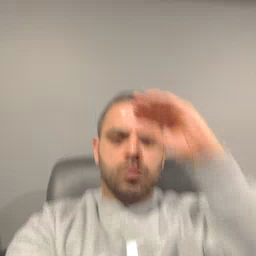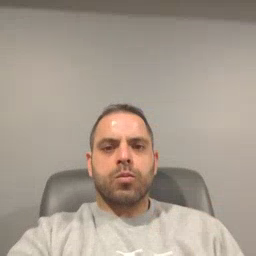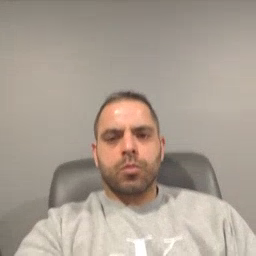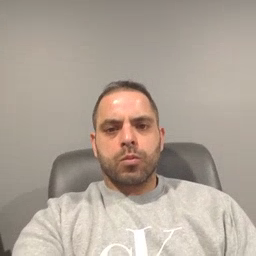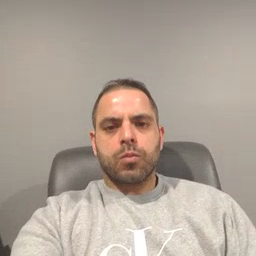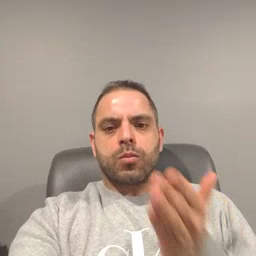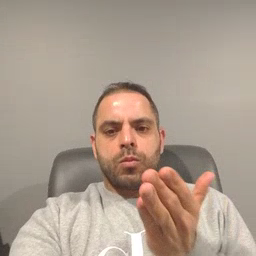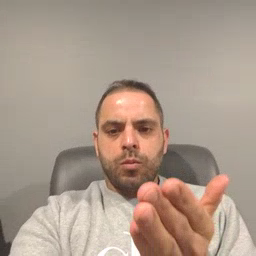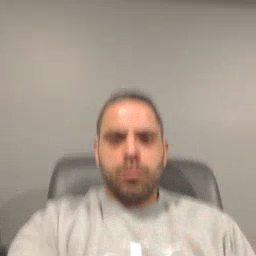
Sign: boat